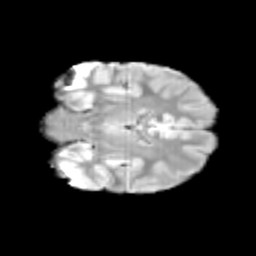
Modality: T2w
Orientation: coronal
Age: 11
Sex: male
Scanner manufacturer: siemens
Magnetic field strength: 3 T
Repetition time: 3.8 s
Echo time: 0.07 s